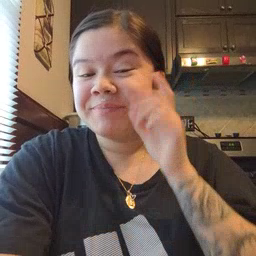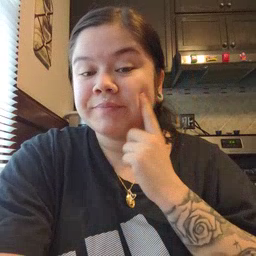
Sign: cheek